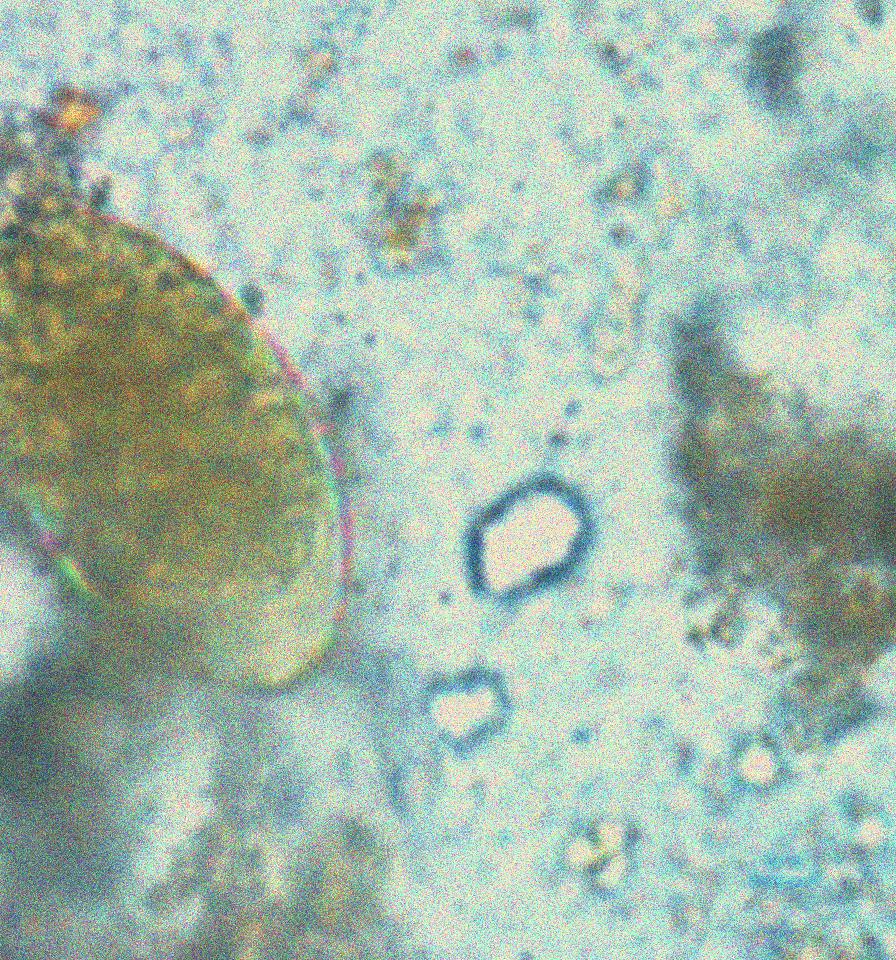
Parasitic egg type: Fasciolopsis buski